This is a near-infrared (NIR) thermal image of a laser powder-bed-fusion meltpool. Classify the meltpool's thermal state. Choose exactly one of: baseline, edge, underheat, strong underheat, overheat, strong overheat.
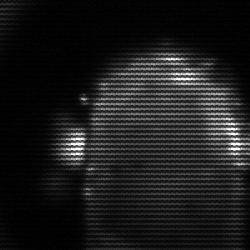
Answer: baseline